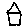
Label: house